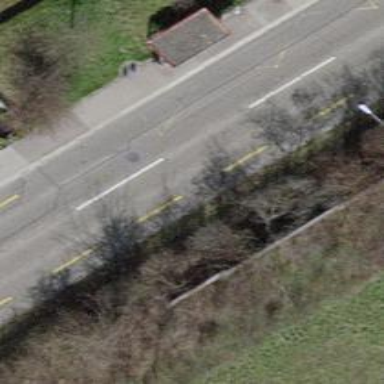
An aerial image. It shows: Bus stop with designated stop position for public transport.